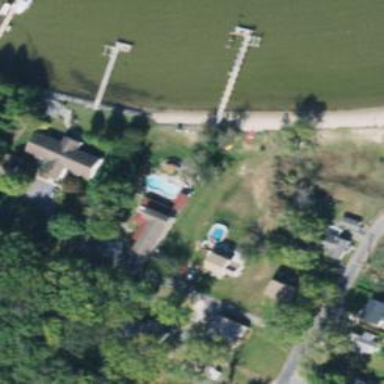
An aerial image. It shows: Swimming pool located in leisure land.